Question: Hello this code is intended to store the coordinates of rectangles drawn with open cv and compile the results into a single image.
'''
import numpy as np
import cv2
im = cv2.imread('1.jpg')
im3 = im.copy()
gray = cv2.cvtColor(im,cv2.COLOR_BGR2GRAY)
blur = cv2.GaussianBlur(gray,(5,5),0)
thresh = cv2.adaptiveThreshold(blur,255,1,1,11,2)
contours,hierarchy = cv2.findContours(thresh,cv2.RETR_LIST,cv2.CHAIN_APPROX_SIMPLE)
squares = []
for cnt in contours:
if cv2.contourArea(cnt)>50:
[x,y,w,h] = cv2.boundingRect(cnt)
if h>28 and h<34:
rect = (cv2.rectangle(im,(x,y),(x+w,y+h),(255,255,255),3))
squares.append(cv2.boundingRect(cnt))
cv2.imwrite('norm1.jpg',im)
crop_img = [[255 for x in xrange(377)] for x in xrange(377) ]
for s in squares:
s = squares[0]
x = s[0]
y = s[1]
w = s[2]
h = s[3]
img = im[y:y+h,x:x+w]
for col in range(y,y+h):
for row in range(x,x+w):
if img[col - y][row - x].tolist() == [0,0,0]:
crop_img[col][row] = [0,0,0]
cv2.imwrite("cropped.jpg", np.array(crop_img))
'''
However, it throws this error message
'''
File "C:\Users\Program\Desktop\new 1.py", line 43, in <module>
cv2.imwrite("cropped.jpg", np.array(crop_img))
ValueError: setting an array element with a sequence
'''
I have read that this can be caused by an "uneven" matrix but after several rounds of testing I have confirmed that it is indeed a square
For reference: "1.jpg" is the image shown below

Any leads as to how to fix this error would be greatly appreciated!
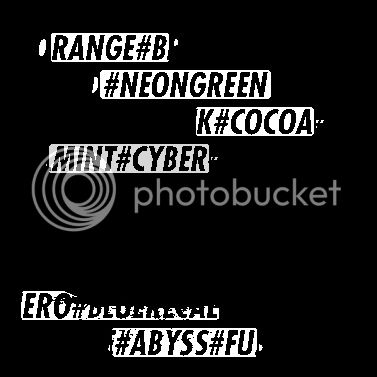
Answer: Each "pixel" here have one value. 'crop_img = [[255 for x in xrange(377)] for x in xrange(377) ]'
But later you're setting some of them to a list of 3 values. That's the problem.
This should fix it i think:
'crop_img = [[[255, 255, 255] for x in xrange(377)] for x in xrange(377) ]'
Although you might as well start off with a numpy array with shape 377,377, 3 instead of converting it afterwards.